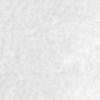
Label: no_change